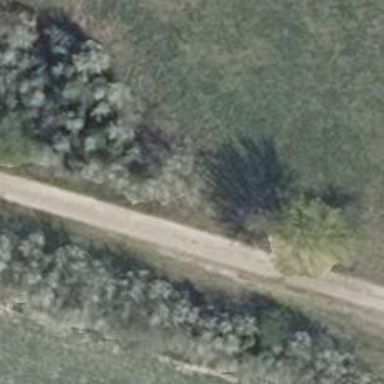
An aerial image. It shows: Row of trees in natural setting.